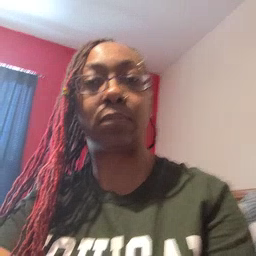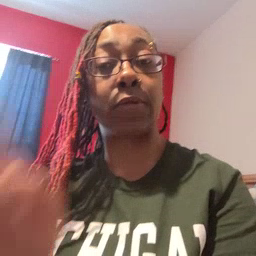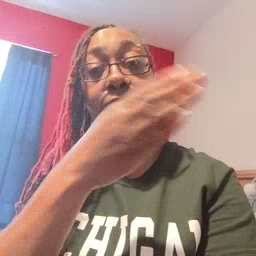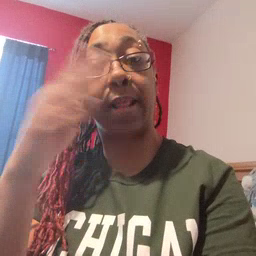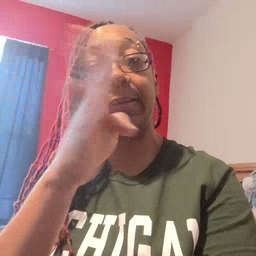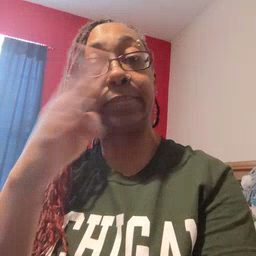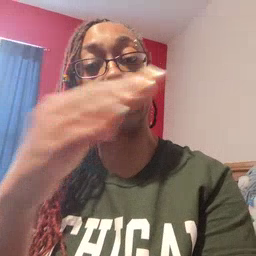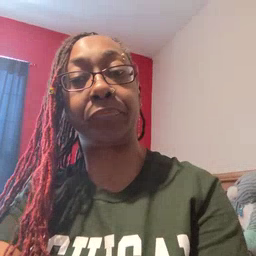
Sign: flag